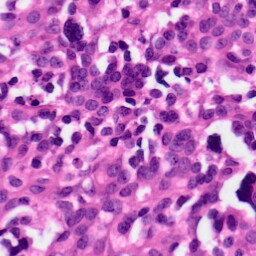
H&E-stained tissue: Ovarian